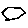
Label: hexagon